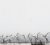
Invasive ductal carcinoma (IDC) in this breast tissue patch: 0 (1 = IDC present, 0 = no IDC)